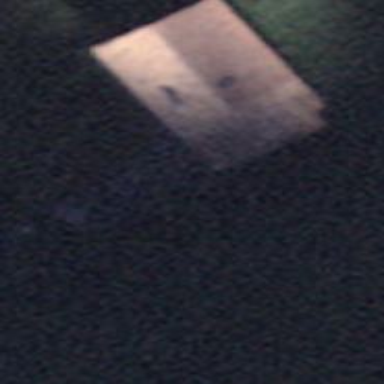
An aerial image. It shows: Cabin.